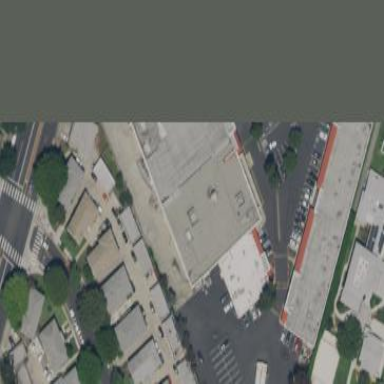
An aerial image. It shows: Retail building.